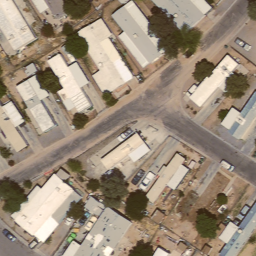
Label: residential